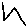
Label: zigzag